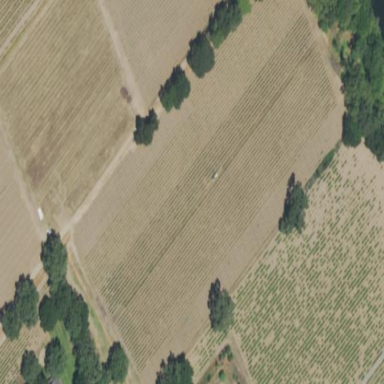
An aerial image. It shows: Vineyard growing wine grapes.